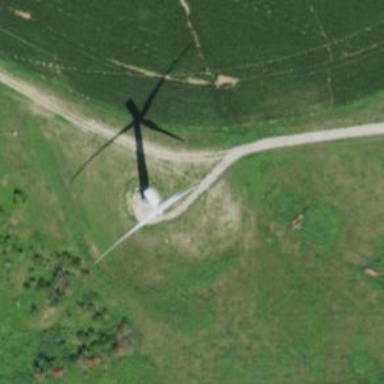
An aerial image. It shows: Wind generator using wind turbines of horizontal axis.